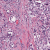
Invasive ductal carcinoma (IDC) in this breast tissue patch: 1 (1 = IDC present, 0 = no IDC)